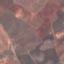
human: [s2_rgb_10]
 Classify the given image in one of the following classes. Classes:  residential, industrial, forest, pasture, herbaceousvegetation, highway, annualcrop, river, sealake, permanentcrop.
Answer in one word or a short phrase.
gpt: PermanentCrop